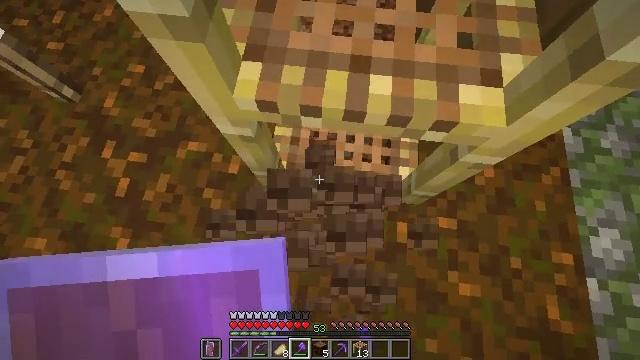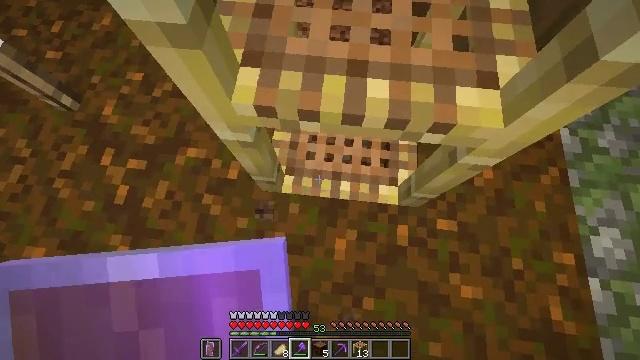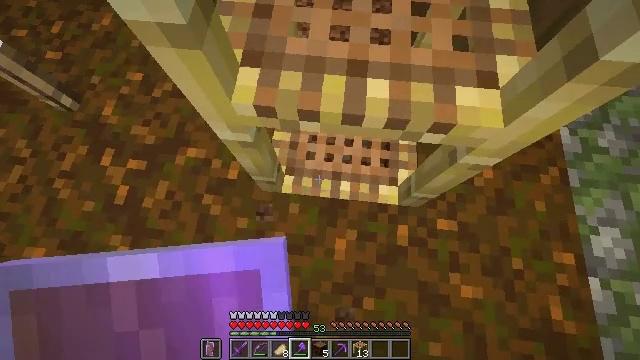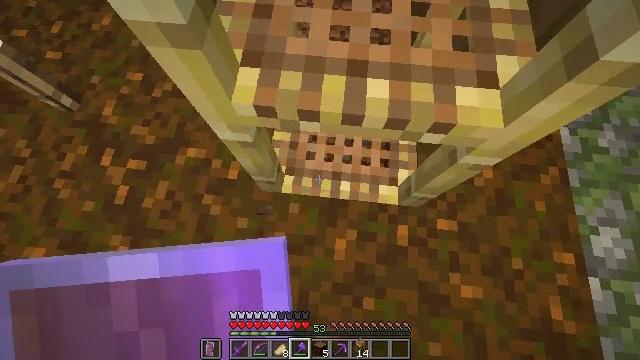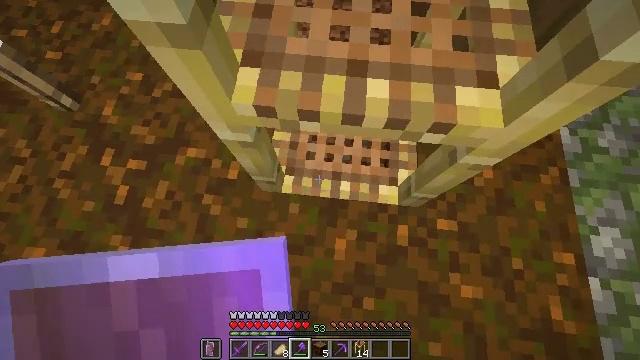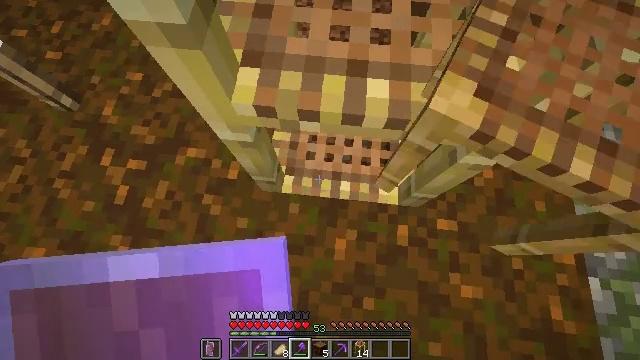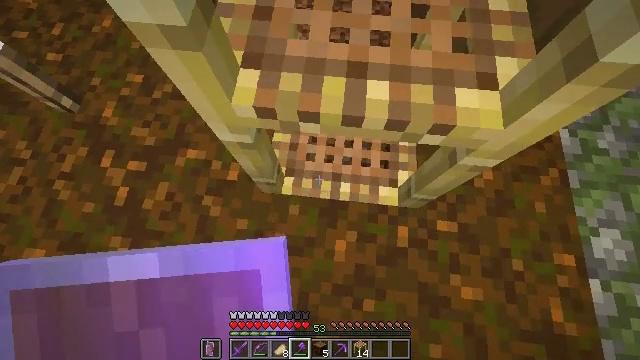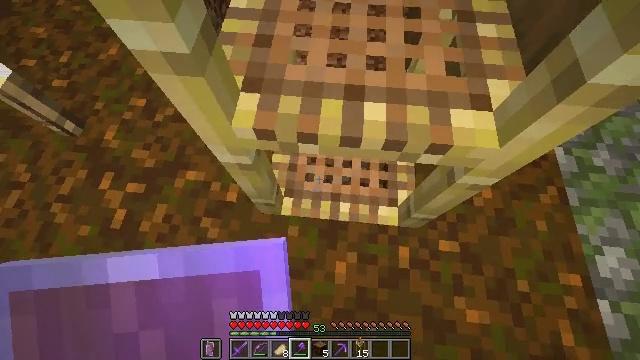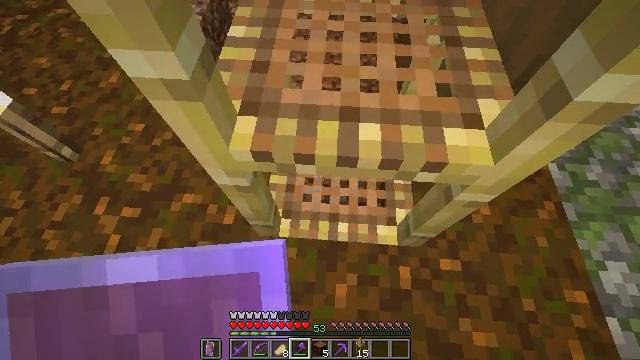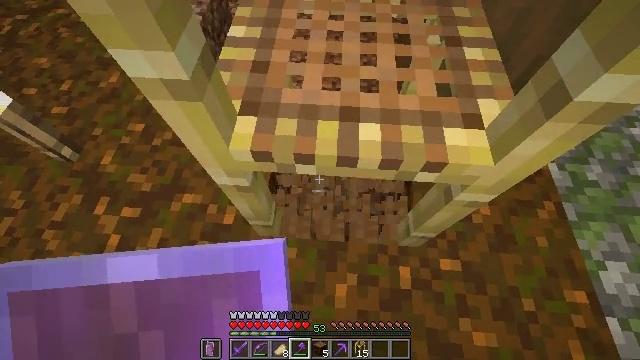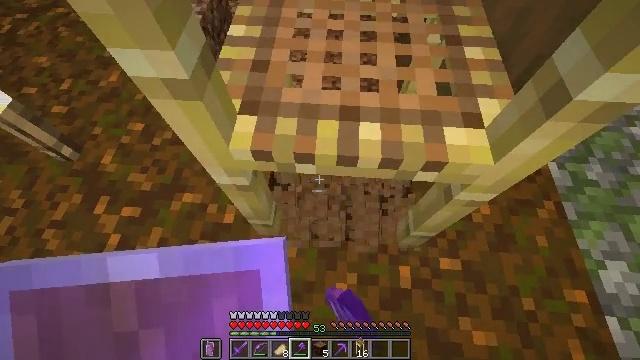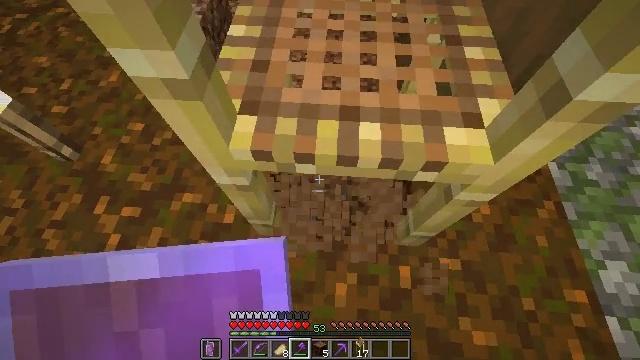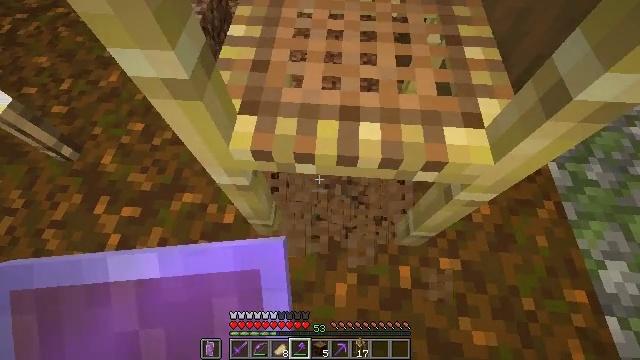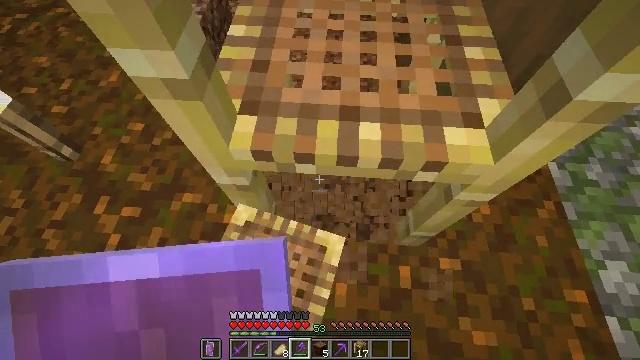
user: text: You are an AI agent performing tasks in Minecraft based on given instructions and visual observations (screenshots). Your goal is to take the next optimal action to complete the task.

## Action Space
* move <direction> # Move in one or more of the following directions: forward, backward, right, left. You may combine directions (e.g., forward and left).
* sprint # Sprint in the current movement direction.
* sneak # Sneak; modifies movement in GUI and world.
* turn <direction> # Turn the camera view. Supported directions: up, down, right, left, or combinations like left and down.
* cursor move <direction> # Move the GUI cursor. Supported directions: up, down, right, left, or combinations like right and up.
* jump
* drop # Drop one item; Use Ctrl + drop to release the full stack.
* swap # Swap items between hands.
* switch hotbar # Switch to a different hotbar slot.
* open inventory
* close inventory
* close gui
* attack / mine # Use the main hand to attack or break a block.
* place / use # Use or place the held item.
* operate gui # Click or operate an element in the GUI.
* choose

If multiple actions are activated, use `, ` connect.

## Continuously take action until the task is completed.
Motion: motion action
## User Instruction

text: Collect scaffolding blocks.
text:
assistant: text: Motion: no_op
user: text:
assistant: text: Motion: no_op
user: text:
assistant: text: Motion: no_op
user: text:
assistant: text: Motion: no_op
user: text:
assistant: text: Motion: no_op
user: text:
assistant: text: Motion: no_op
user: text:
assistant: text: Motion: turn up
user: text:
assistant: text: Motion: turn right and up
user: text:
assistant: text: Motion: attack / mine
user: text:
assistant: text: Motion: attack / mine
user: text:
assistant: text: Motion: attack / mine
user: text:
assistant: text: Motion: no_op
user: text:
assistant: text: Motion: no_op
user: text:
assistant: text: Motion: no_op